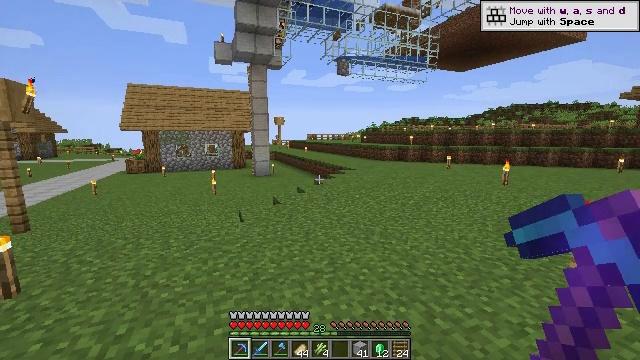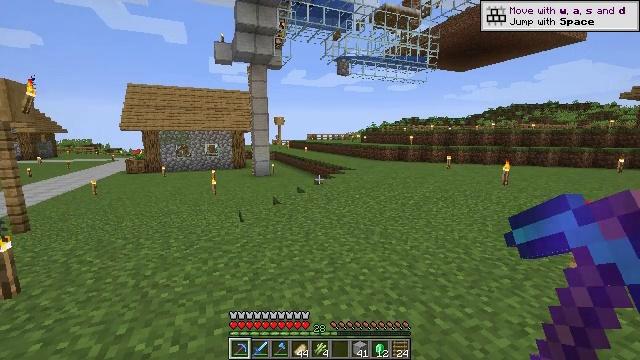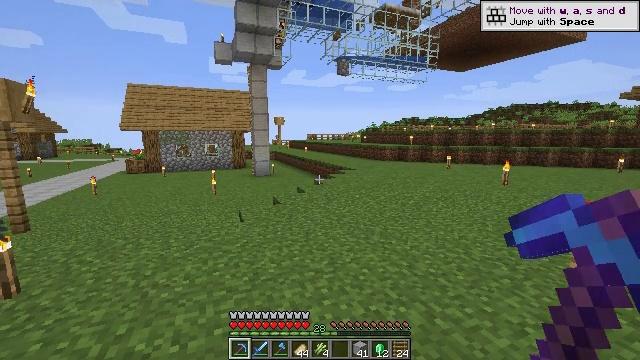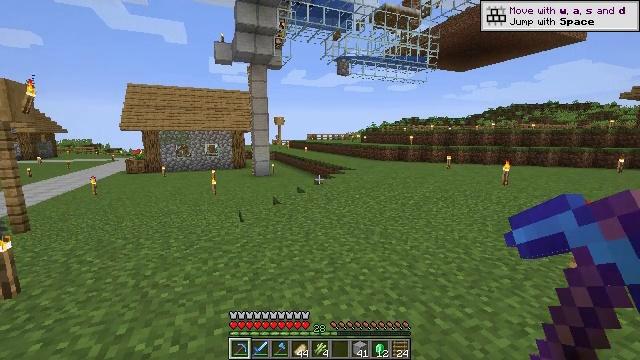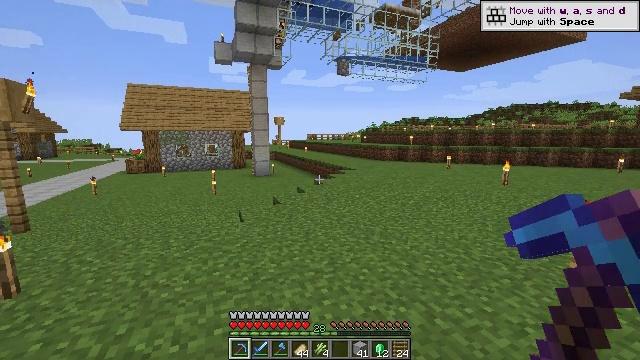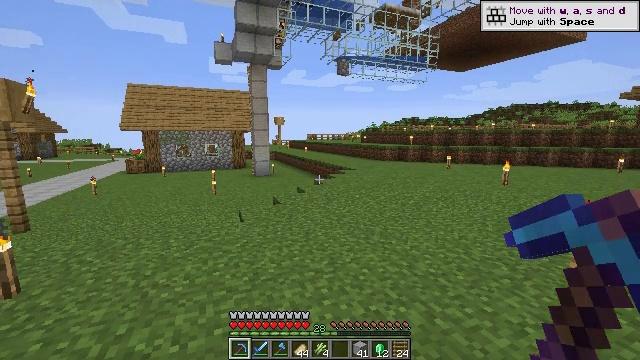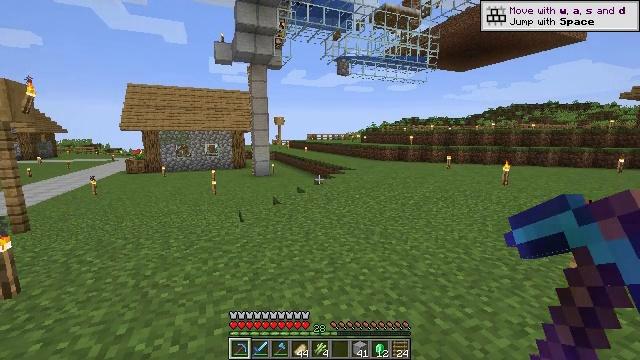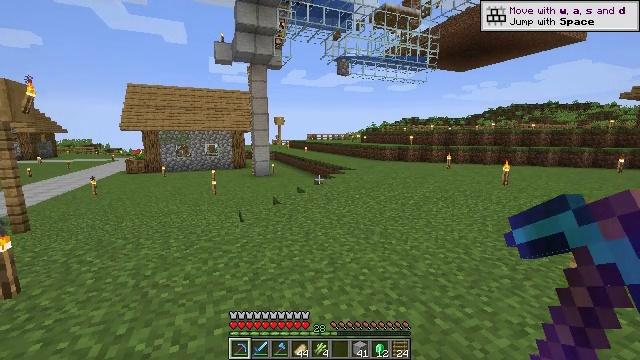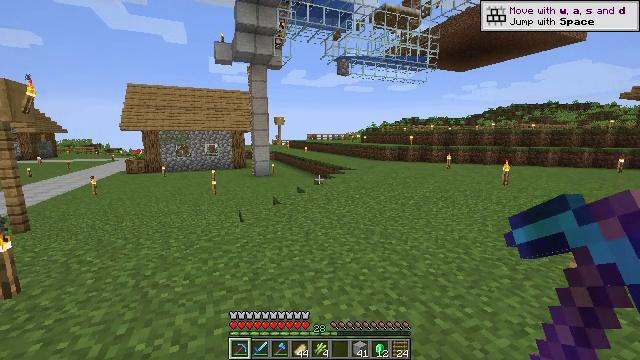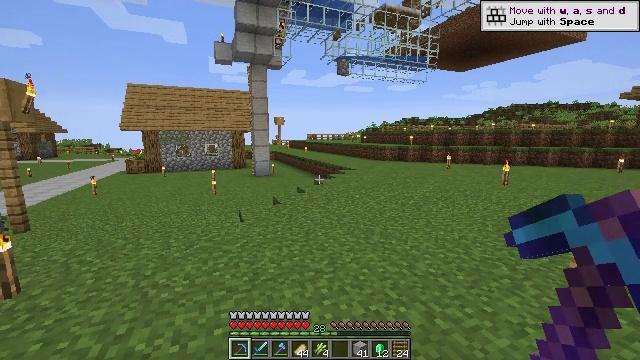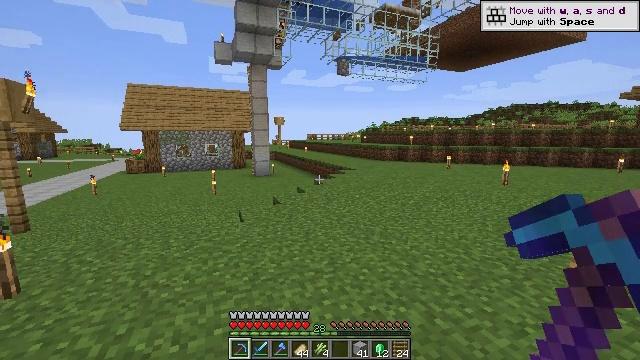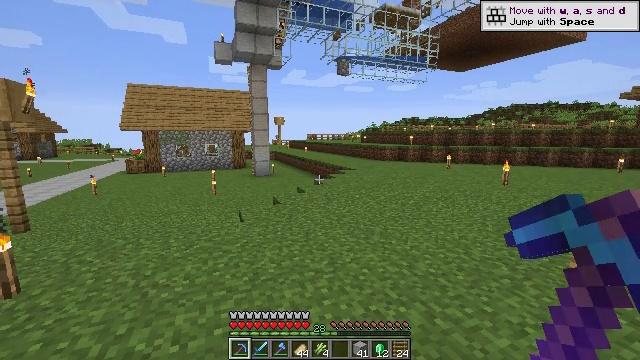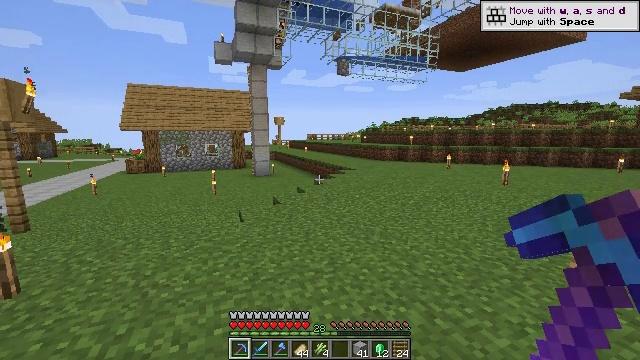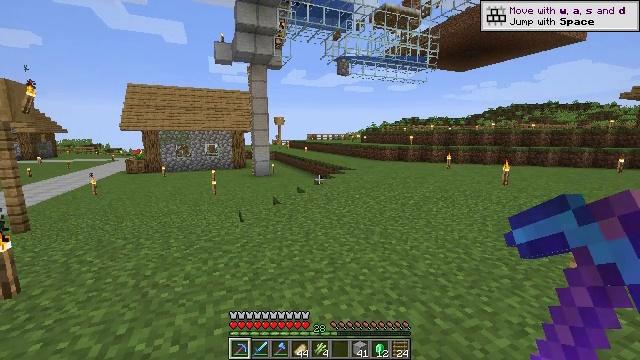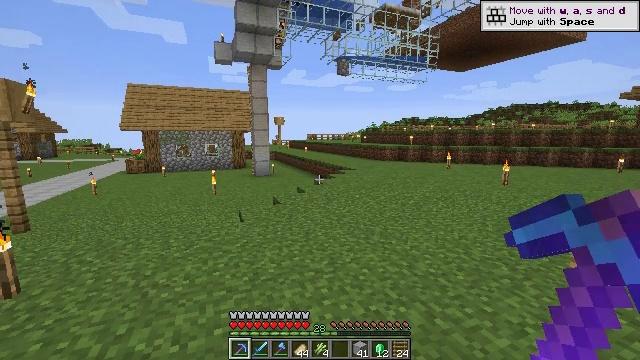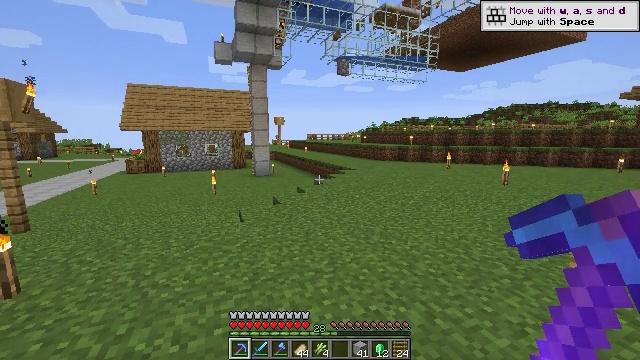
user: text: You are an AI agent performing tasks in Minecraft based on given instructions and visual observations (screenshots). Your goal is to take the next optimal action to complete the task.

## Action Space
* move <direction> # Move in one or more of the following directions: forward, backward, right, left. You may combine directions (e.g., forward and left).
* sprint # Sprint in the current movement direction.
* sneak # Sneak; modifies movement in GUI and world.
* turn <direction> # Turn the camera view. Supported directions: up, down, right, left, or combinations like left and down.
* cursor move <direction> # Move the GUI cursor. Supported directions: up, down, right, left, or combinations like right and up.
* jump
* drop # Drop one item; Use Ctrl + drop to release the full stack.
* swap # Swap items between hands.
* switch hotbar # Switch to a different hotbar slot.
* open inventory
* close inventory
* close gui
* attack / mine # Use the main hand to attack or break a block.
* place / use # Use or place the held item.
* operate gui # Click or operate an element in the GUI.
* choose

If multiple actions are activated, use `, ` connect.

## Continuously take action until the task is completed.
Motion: motion action
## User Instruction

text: Gather sugar cane for crafting.
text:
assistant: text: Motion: no_op
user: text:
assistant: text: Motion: no_op
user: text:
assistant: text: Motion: no_op
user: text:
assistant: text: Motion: no_op
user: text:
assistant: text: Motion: no_op
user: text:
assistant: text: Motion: no_op
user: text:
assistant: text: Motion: no_op
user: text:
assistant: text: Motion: no_op
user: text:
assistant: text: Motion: no_op
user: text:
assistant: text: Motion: no_op
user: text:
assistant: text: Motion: no_op
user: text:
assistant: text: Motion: no_op
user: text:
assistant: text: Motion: no_op
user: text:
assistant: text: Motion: no_op
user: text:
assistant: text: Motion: no_op
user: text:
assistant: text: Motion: no_op
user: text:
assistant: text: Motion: no_op
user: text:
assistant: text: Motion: no_op
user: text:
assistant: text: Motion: no_op
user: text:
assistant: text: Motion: no_op
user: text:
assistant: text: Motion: no_op
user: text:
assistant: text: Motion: no_op
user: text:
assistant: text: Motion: no_op
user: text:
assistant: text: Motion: no_op
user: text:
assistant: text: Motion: no_op
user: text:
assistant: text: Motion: no_op
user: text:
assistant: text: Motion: no_op
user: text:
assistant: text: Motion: no_op
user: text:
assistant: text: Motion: no_op
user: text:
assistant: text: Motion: no_op